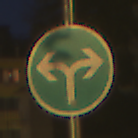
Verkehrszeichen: VorgeschriebeneFahrtrichtungRechtsOderLinks
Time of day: Night
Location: Outdoor (Urban)
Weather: Clear
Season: NotSpecified
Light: Artificial